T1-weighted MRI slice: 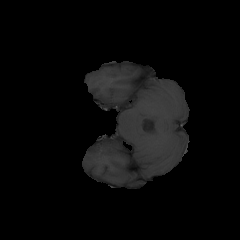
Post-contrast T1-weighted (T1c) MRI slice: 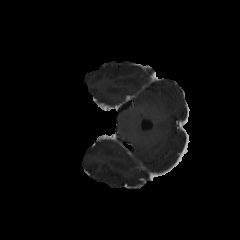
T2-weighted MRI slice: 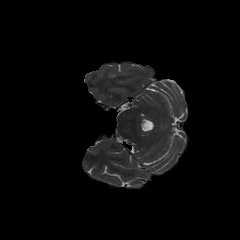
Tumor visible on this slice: no